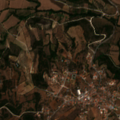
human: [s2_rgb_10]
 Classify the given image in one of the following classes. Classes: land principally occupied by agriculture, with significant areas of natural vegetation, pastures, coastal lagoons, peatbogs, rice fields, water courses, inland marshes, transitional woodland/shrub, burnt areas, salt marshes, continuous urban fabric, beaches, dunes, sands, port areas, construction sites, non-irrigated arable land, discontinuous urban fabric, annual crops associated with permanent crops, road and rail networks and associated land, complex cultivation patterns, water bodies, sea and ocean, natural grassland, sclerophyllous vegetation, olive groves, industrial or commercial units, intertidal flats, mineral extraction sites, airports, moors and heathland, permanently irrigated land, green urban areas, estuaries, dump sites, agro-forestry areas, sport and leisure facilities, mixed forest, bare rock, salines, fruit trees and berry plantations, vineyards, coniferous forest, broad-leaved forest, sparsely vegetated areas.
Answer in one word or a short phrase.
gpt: discontinuous urban fabric, non-irrigated arable land, olive groves, land principally occupied by agriculture, with significant areas of natural vegetation, moors and heathland